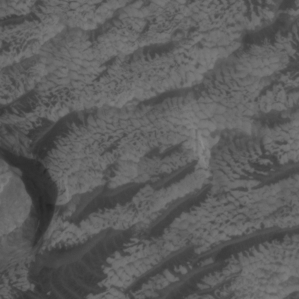
Label: non_frost